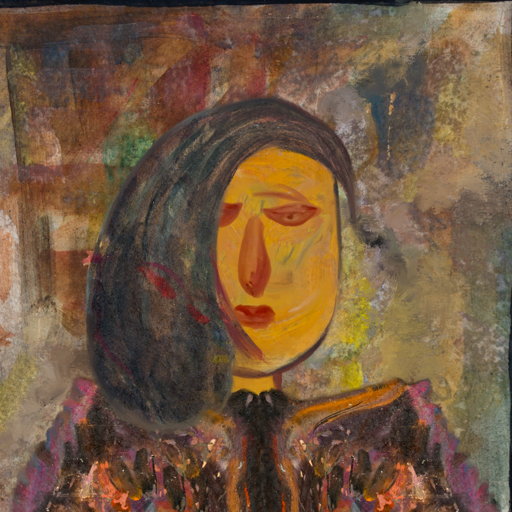
Background: Mosgoul, Head And Neck Front: After_Raid, Face Front: Pious_Lady, Bust: Gypsy_Queen, Hair Front: Gypsy_Mother, Head Accessory: Blank, Second Necklace: Blank, Necklace: Blank, Baby: Blank